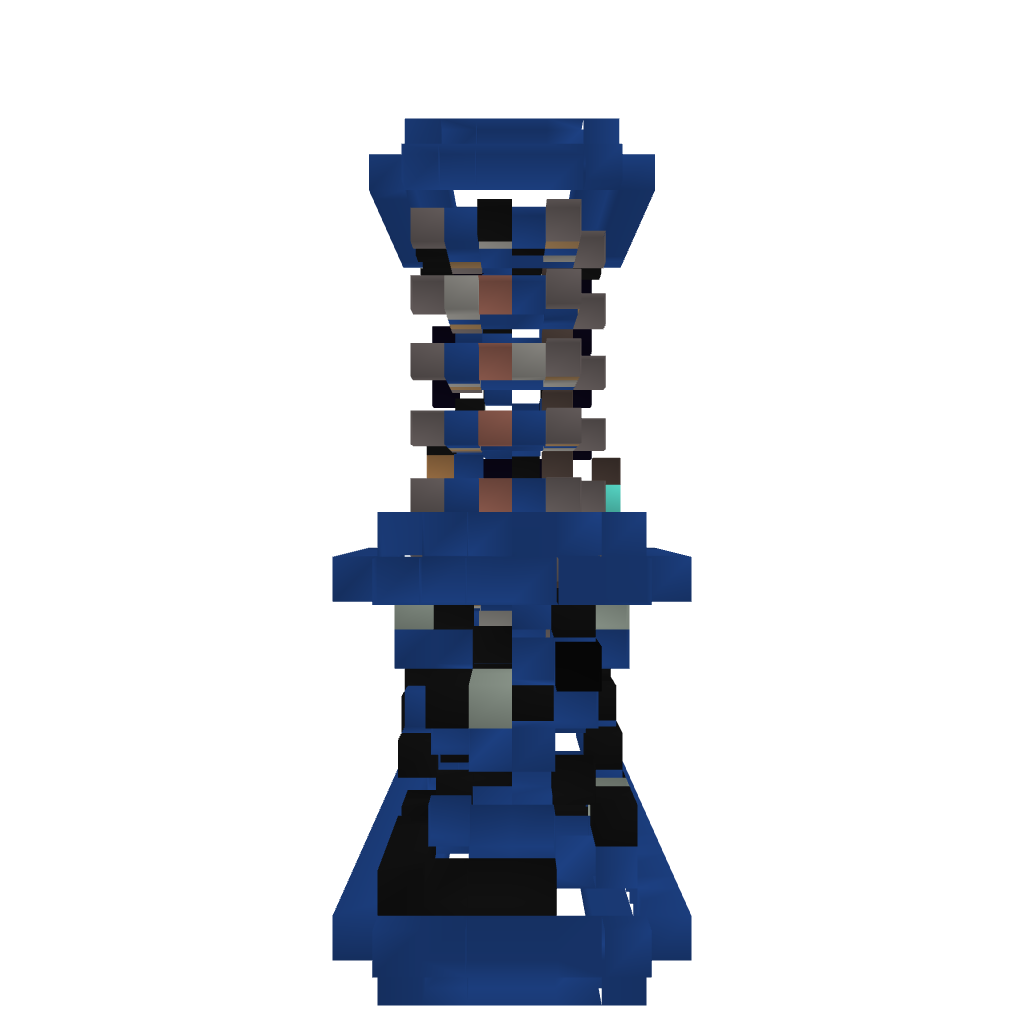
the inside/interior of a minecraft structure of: Compact 'Infinite' Counter